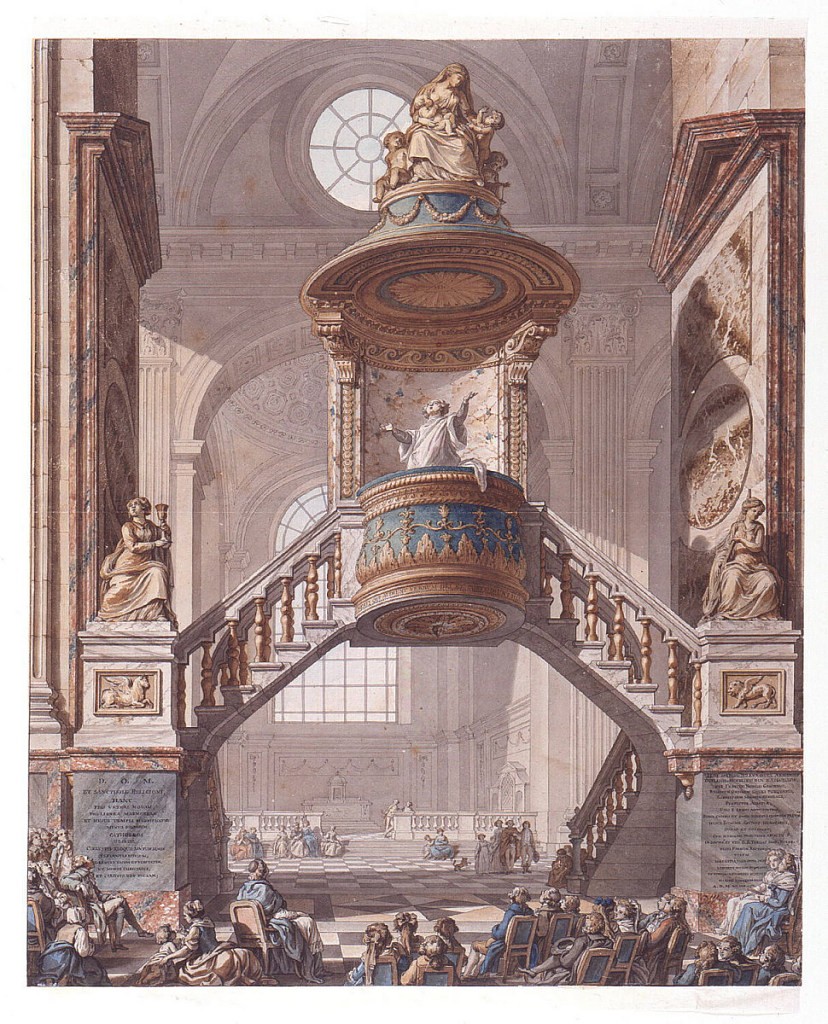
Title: View of the Pulpit, Saint Sulpice, Paris (Second Project)
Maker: Charles de Wailly, French, 1729 – 1798
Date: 1789
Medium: Pen and black ink, brush and watercolor, black chalk on white laid paper
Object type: Drawing
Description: A marble pulpit dramatically suspended between two flights of stairs, designed by de Waily, forms a bridge-like structure across the nave of the Church of Saint Sulpice.  A priest, with upraised arms, preaches to the congregation seated in the foreground.  A sculpture of Charity adorns the top of the pulpit.  A sculpture of Faith (holding a chalice) adorns the left landing; the pedestal shows a bas-relief of the symbol of St. Luke (ox). On the right landing, a sculpture of Hope (holding an anchor) rests on a pedestal decorated with a bas relief of St. Mark's symbol (the lion).